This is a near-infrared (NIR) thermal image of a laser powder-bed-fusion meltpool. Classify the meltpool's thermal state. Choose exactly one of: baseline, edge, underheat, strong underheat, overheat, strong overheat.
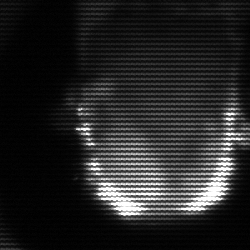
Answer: baseline